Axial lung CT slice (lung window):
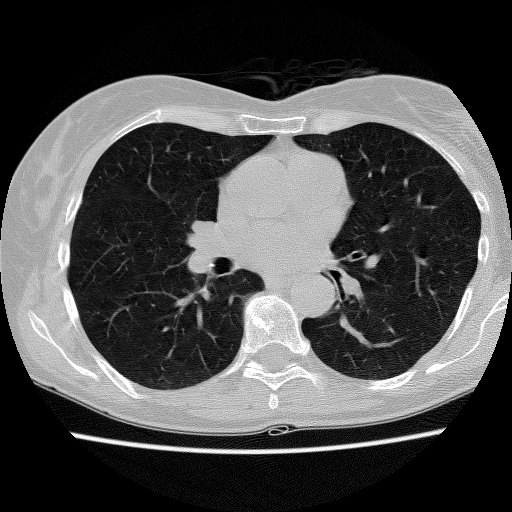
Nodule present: no